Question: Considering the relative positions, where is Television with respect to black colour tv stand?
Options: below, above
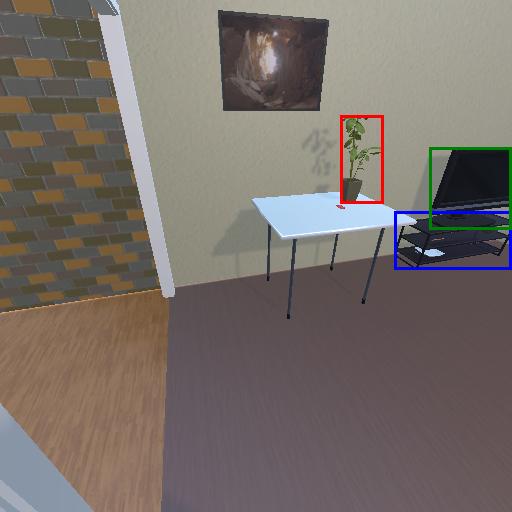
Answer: below